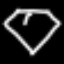
Label: diamond